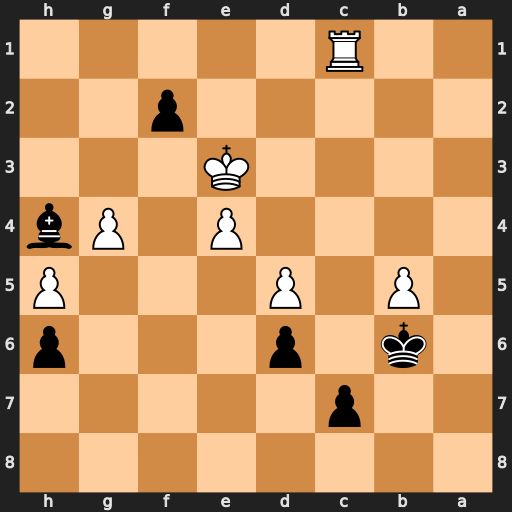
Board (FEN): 8/2p5/1k1p3p/1P1P3P/4P1Pb/4K3/5p2/2R5
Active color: b
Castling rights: -
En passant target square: -
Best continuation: Bg5+ Kxf2 Bxc1